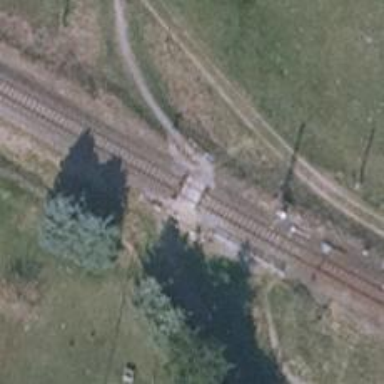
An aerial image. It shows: Railway crossing with chicane feature.